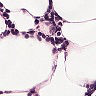
Metastatic tissue present: no